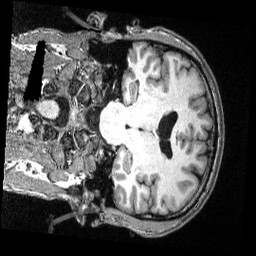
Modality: T1w
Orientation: coronal
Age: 43
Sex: male
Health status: healthy
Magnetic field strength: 3 T
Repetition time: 2.53 s
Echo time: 0.00331 s